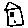
Label: house